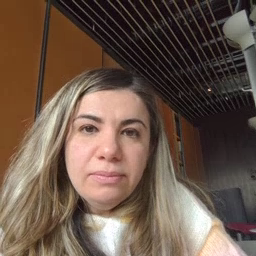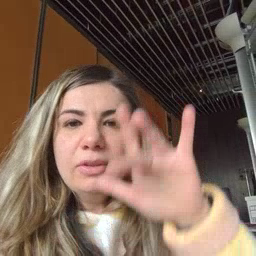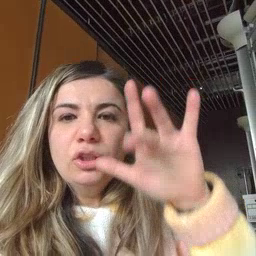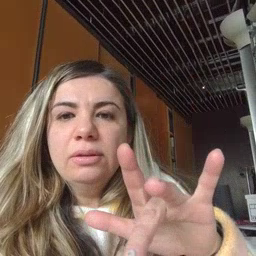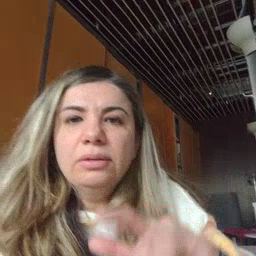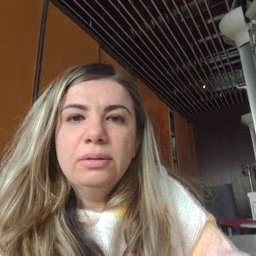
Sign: touch